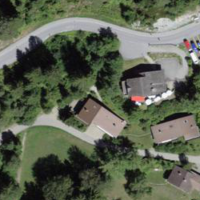
EUNIS habitat code: 43
Species observed at this site:
Amelanchier ovalis
Sorbus aucuparia